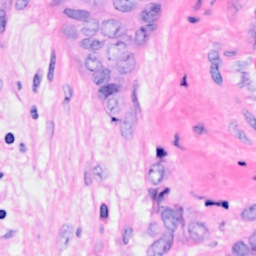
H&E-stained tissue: Breast